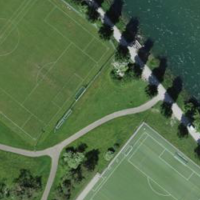
EUNIS habitat code: 53
Species observed at this site:
Mahonia aquifolium
Fulica atra